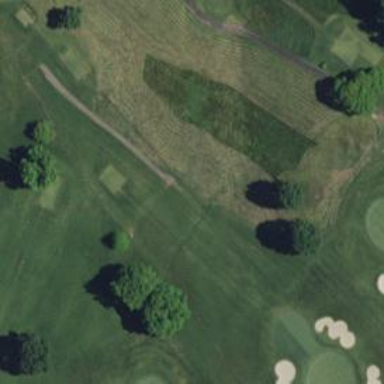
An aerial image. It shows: Path for both roads and golfers.